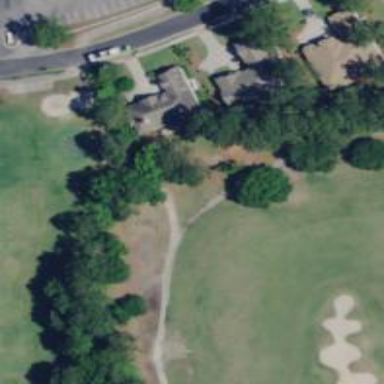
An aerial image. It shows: Golf cartpath that is also road path.